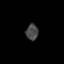
Tissue: skin
Cell type: Epithelial cells
Senescence score: 0.2386
Nuclear area (px): 190
Mean DAPI intensity: 70.989